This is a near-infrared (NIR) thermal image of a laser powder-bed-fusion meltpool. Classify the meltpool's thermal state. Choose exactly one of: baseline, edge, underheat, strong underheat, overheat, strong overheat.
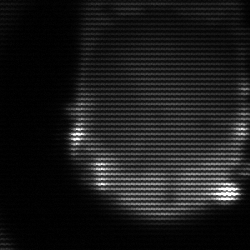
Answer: edge